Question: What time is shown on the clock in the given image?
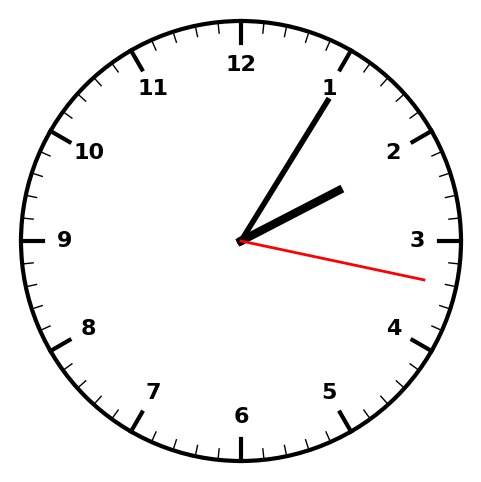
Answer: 02:05:17